Question:
Hi,
As you can see the Construction order in the example is: -
I understand that : were initialized because the is the first direct virtual inheritance to D, and in order to initialize it there is need to initialize these first . After that was initialized , but why is initialized before although there is direct virtual inheritance from .
Please ignore the numbers of the nodes and arrows and notice that red arrow is non virtual inheritance and black arrow is virtual.
<URL>
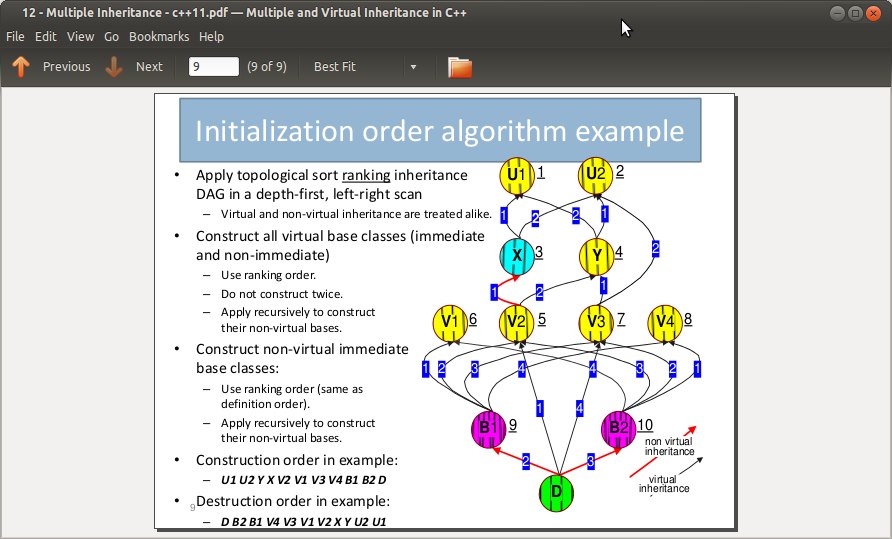
Answer: Here is my understanding of the example. It matches the construction order, so I believe it to be correct. However, I'm not certain.
First off, the numbers of the arrows are important because they tell you the order in which the base classes are defined. Just using 'D' as an example, the class is defined as so:
'''
class D : virtual V2, B1, B2, virtual v3 {...}
'''
Given that, my next step is to traverse the graph and put all the classes into depth-first order regardless of whether they are virtual or not. Braces indicate a base class. Parentheses indicate a virtual base class that is already in my class list:
'''
D {V2 {X {U1, U2}, Y {(U2), (U1)}}, B1 {V1, (V2), V3 {(Y), (U2)}, V4}, B2 {(V4-V1)}, (V3)
'''
To me this says
- - - - - - - -
Given that, I'll now remove the redundant base classes, leaving this:
'''
D {V2 {X {U1, U2}, Y}, B1 {V1, V3, V4}, B2}
'''
The next part is to find the non-virtual base classes and make adjustments to my list.
-
An extra point about this: Given your question, I would expect you to also think that U2 should come before U1 because Y is constructed before X and in Y, U2 is derived first. However, that does not happen. Instead, X's virtual base classes are done in order, then Y, and finally X.
This adjusts my list to the following:
'''
D {V2 { {U1, U2}, Y, X}, B1 {V1, V3, V4}, B2}
'''
Finally, B1 is non-virtual, so it needs to come after V1, V3 and V4. This leaves:
'''
D {V2 { {U1, U2}, Y, X}, {V1, V3, V4}, B1, B2}
'''
Note that B2 is also non-virtual and would need to be considered if it wasn't already last in my list.
This gives me an order that I am happy with. The only problem is that I am listing derived classes before base classes, and we know that base classes are constructed first. The only two places left where this is an issue are
- -
So I'll adjust my list to move these two items, V2 after X, and D after B2.
'''
{ { {U1, U2}, Y, X} V2, {V1, V3, V4}, B1, B2} D
'''
Now I'll remove the parentheses and:
'''
U1, U2, Y, X, V2, V1, V3, V4, B1, B2, D
'''
You can see that this matches the order of constructors in the diagram, and does, in fact match the order called when I build with Visual Studio 2012.